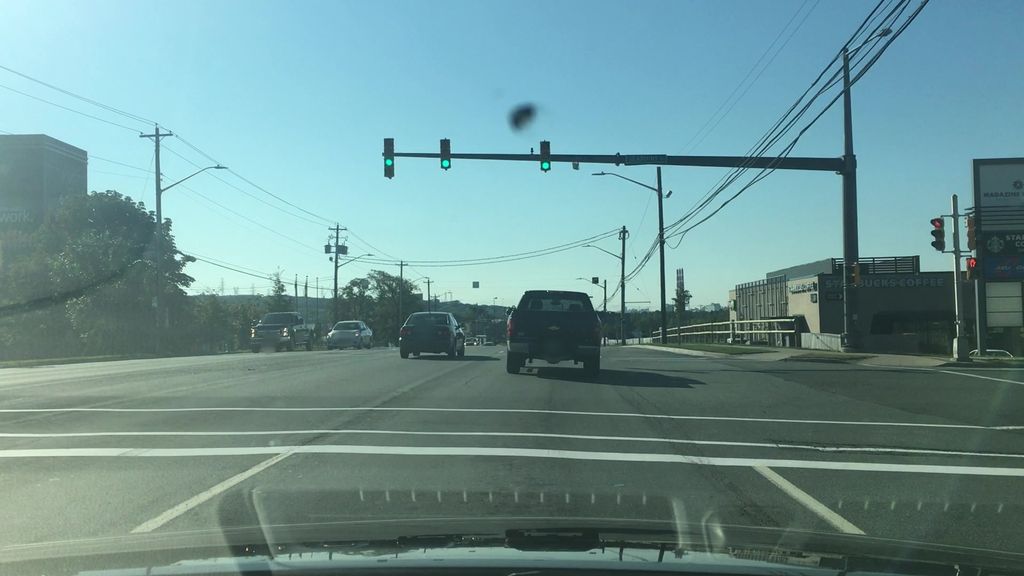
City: halifax